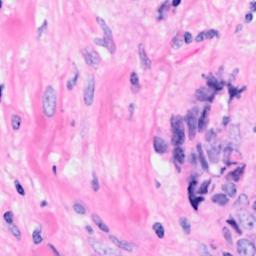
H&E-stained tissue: Breast